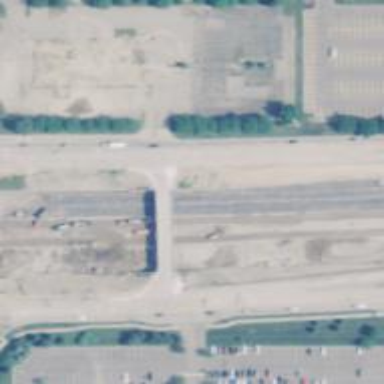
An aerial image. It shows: Secondary link road with bridge.